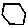
Label: hexagon